Question: On my server side I am using ASP.NET MVC Web Api, where I am generating the PDF file with Crystal report and exporting it to PDF format. The code goes as follows:
'''
[HttpPost]
public HttpResponseMessage SetReport(string name, [FromBody]List<KontoDto> konta)
{
var response = Request.CreateResponse(HttpStatusCode.OK);
var strReportName = "KontoReport.rpt";
var rd = new ReportDocument();
string strPath = HttpContext.Current.Server.MapPath("~/") + "Reports//" + strReportName;
rd.Load(strPath);
rd.SetDataSource(konta);
var tip = ExportFormatType.PortableDocFormat;
var pdf = rd.ExportToStream(tip);
response.Headers.Clear();
response.Content = new StreamContent(pdf);
response.Content.Headers.ContentType = new MediaTypeHeaderValue("application/pdf");
return response;
}
'''
My Javascript code is:
'''
$scope.xxprint = function () {
console.log($scope.konta);
$http.post('/api/konto/setReport/pdf', $scope.konta, { responseType: 'arraybuffer' })
.success(function (data) {
var file = new Blob([data], { type: 'application/pdf' });
var fileURL = URL.createObjectURL(file);
window.open(fileURL);
});
};
'''
This simply does not work. I don't know what's wrong with this code. I get the browser to open the pdf viewer, but it is empty. Also, the created pdf is correctly created as I can save it to disk and open it then with Adobe Acrobat viewer. The content of the HttpResponseMessage seems also correct viewed via Fiddler. See image:

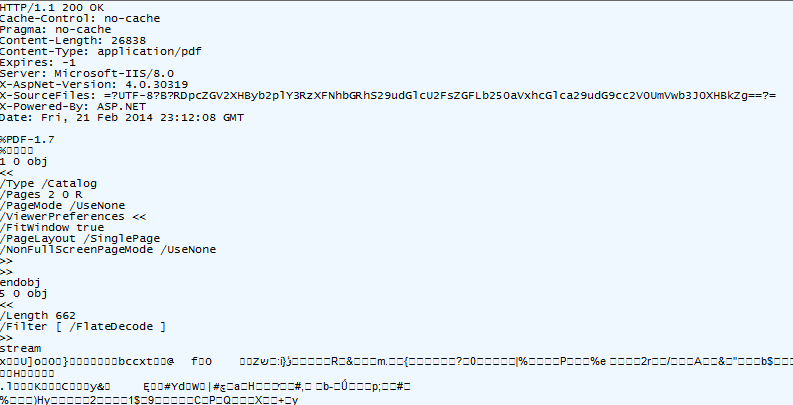
Answer: Seems I did it correctly all the time. The problem was with my angularjs version (v1.08). When upgrading to v1.2 everything worked ok. In v1.08 the 'responseType: 'arraybuffer'' parameter (which is crucial to what I was doing) was simply ignored by angularjs. It seems to be implemented as of v.1.1. See this SO question: <URL>